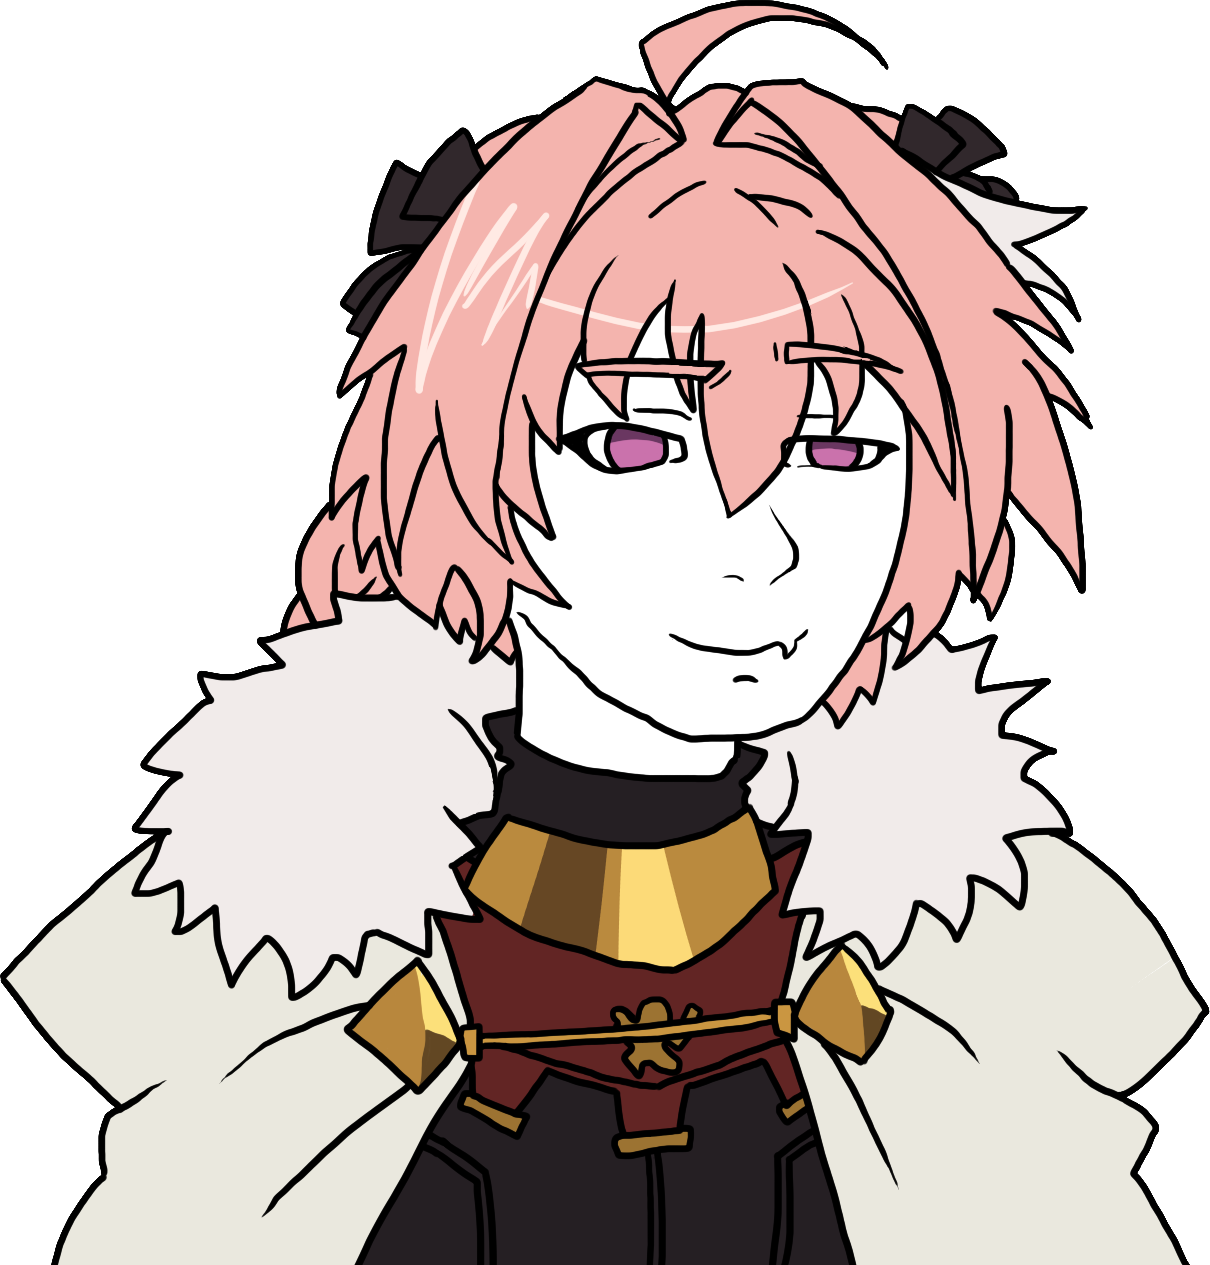
Label: 5_Doomer_Girl